Question: I'm trying to fill an element with multiple colors using CSS. Currently, I have this CSS:
'''
div.container {
width: 100px;
border: 1px dotted;
font-size: 10px;
}
.box {
box-sizing:border-box;
display: inline-block;
width: 12px;
height: 12px;
border-radius: 50%;
border: 6px solid #99FF99;
border-bottom-color: #FF9966;
border-right-color: #FF9966;
}
'''
<URL>
Problem is that the contents are not over the border, so it looks like this:
How can I get the contents of 'span class="box"' to stay in the middle of the element (i.e. over the colored circle)?
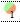
Answer: How about using absolute and relative positions, and making the circle as a pseudo element.
<URL>
'''
div.container {
width: 100px;
border: 1px dotted;
font-size: 12px;
}
.box {
position: relative;
}
.box::before {
content: "";
box-sizing:border-box;
display: inline-block;
width: 12px;
height: 12px;
border-radius: 50%;
border: 6px solid #99FF99;
border-bottom-color: #FF9966;
border-right-color: #FF9966;
position: absolute;
z-index: -1;
}
'''